Field crop: tomato
Growth stage: 2
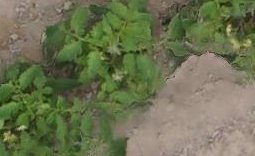
Species: tomato